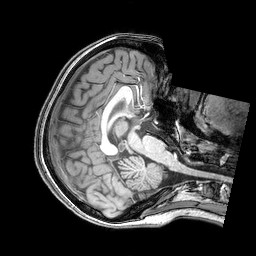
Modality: T1w
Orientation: axial